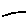
Label: line